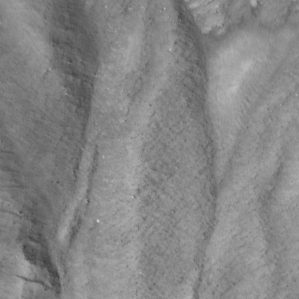
Label: non_frost